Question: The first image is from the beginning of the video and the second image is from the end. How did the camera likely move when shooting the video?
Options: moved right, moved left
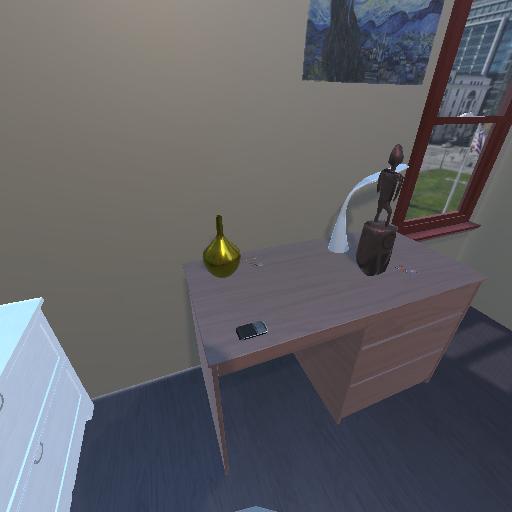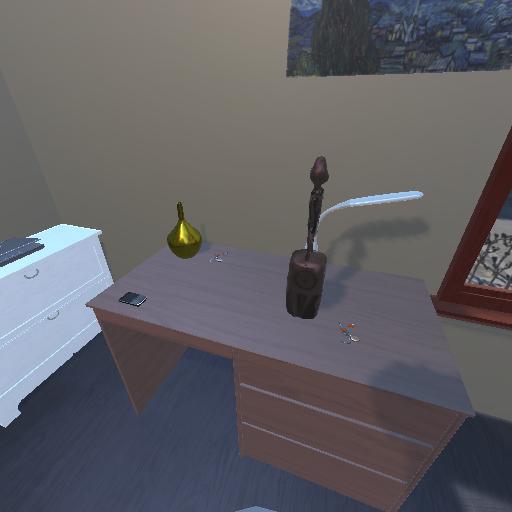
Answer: moved right